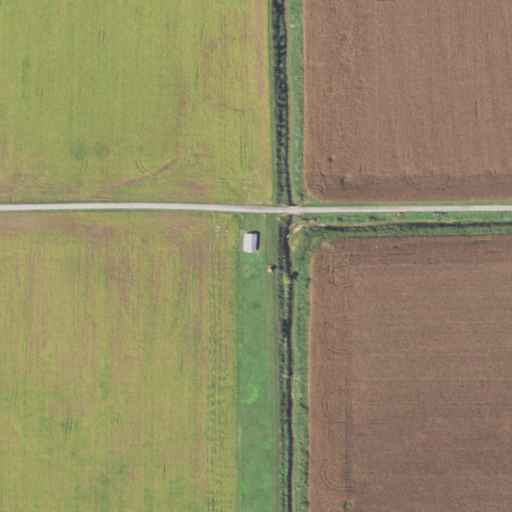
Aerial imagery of valley in Illinois named Dayton Hollow containing cultivated crops, open development, and low intensity development